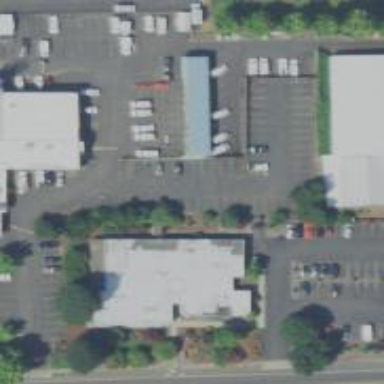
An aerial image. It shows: Commercial area.